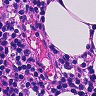
Metastatic tissue present: no